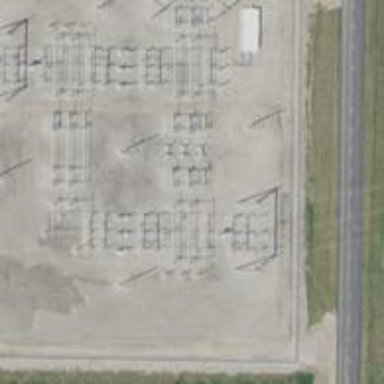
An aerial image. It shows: Switch used for power control.